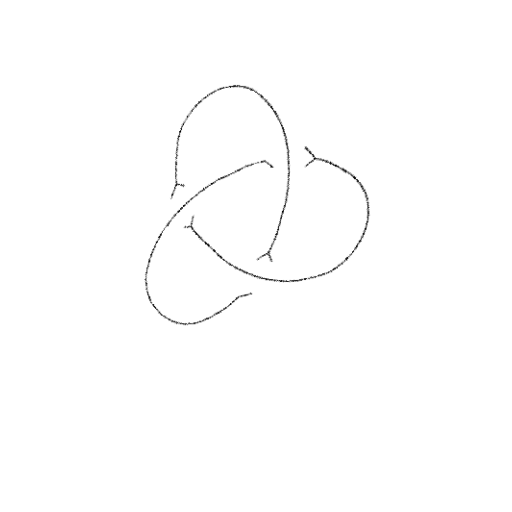
Crossing number: 3